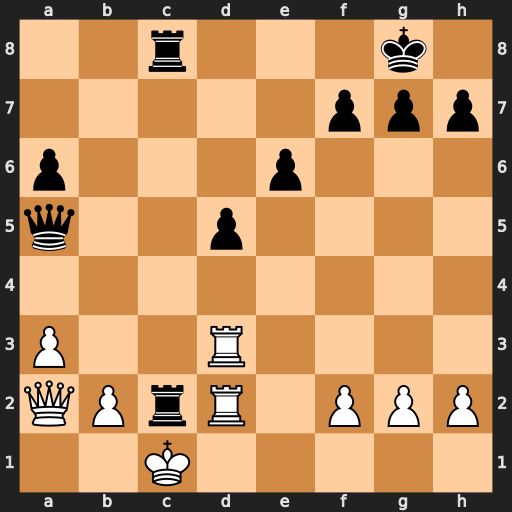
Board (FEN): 2r3k1/5ppp/p3p3/q2p4/8/P2R4/QPrR1PPP/2K5
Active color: w
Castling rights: -
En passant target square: -
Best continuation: Rxc2 Qe1+ Rd1 Rxc2+ Kxc2